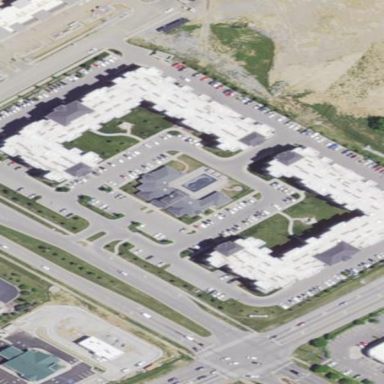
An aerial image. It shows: Residential area with apartments.